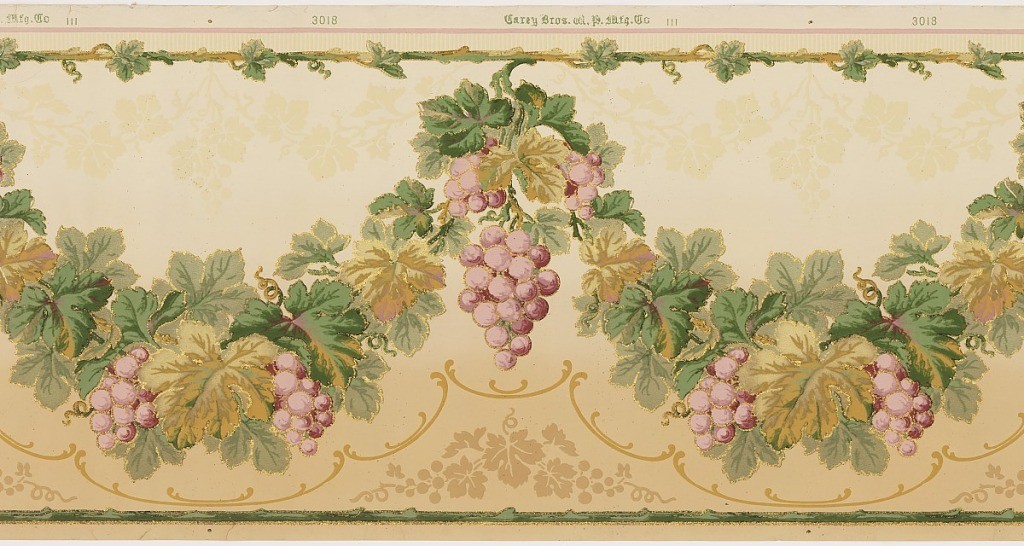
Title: Brillion Collection
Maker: Carey Bros. W.P. Mfg. Co., Philadelphia, Pennsylvania, founded 1882
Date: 1905–1915
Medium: Machine-printed paper, mica flakes
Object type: Frieze
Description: Flitter frieze containing swags of purple grapes, grape leaves, and tendrils. Printed in shades of purple, shades of green, tan and gold mica flakes on a tan background.